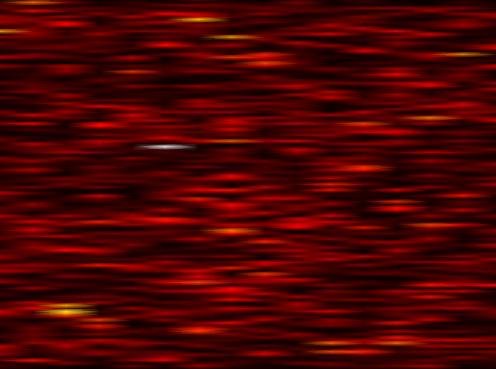
Label: WOLA